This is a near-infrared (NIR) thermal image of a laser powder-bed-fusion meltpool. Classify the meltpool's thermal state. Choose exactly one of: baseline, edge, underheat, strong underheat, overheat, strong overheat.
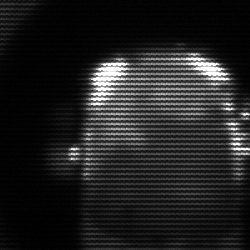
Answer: baseline